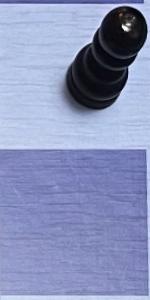
Label: Empty